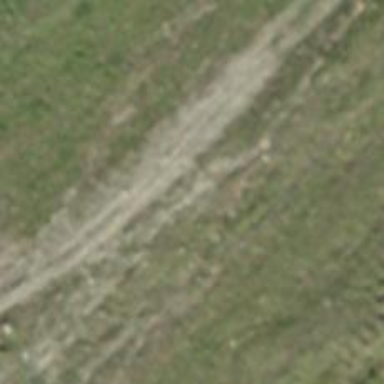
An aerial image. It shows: Track with grade 4 track type.